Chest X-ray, AP view. Patient: 65 years old, sex M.
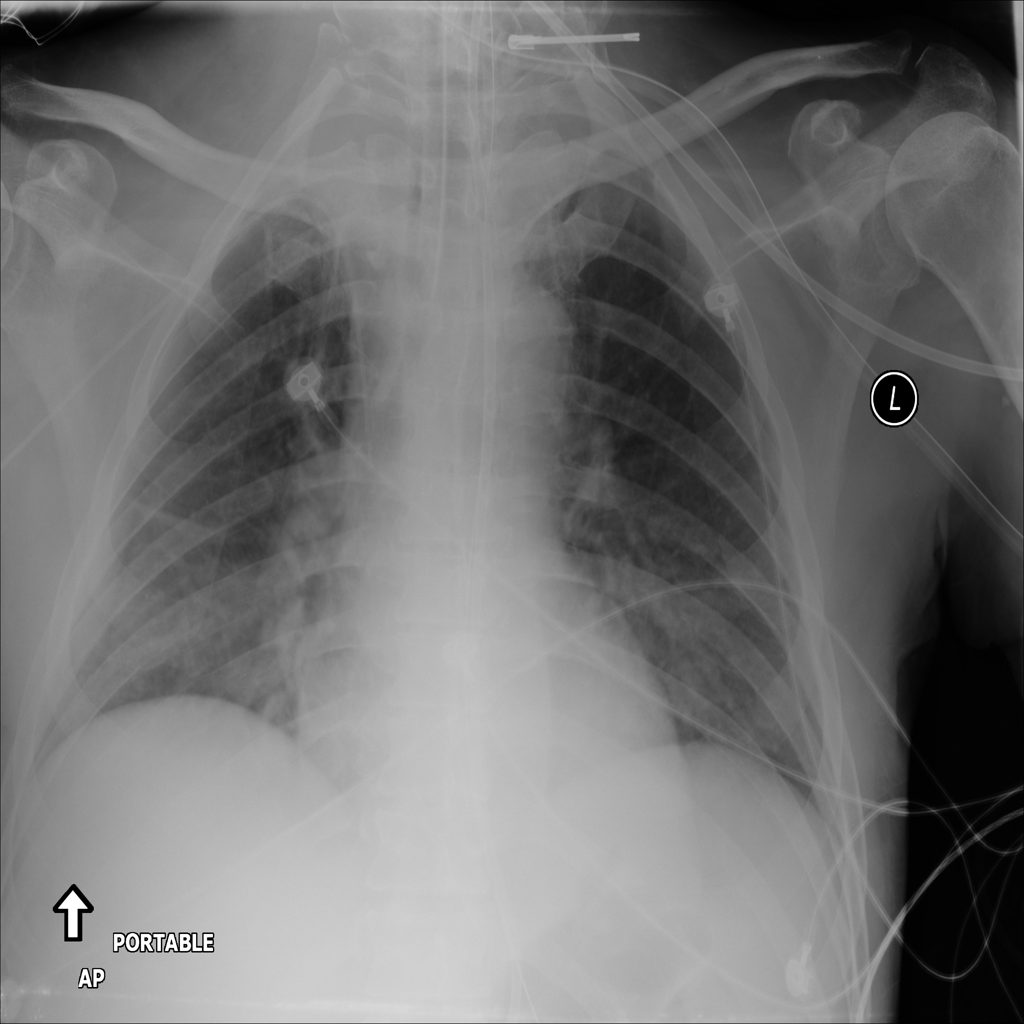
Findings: Pleural_Thickening